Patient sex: M
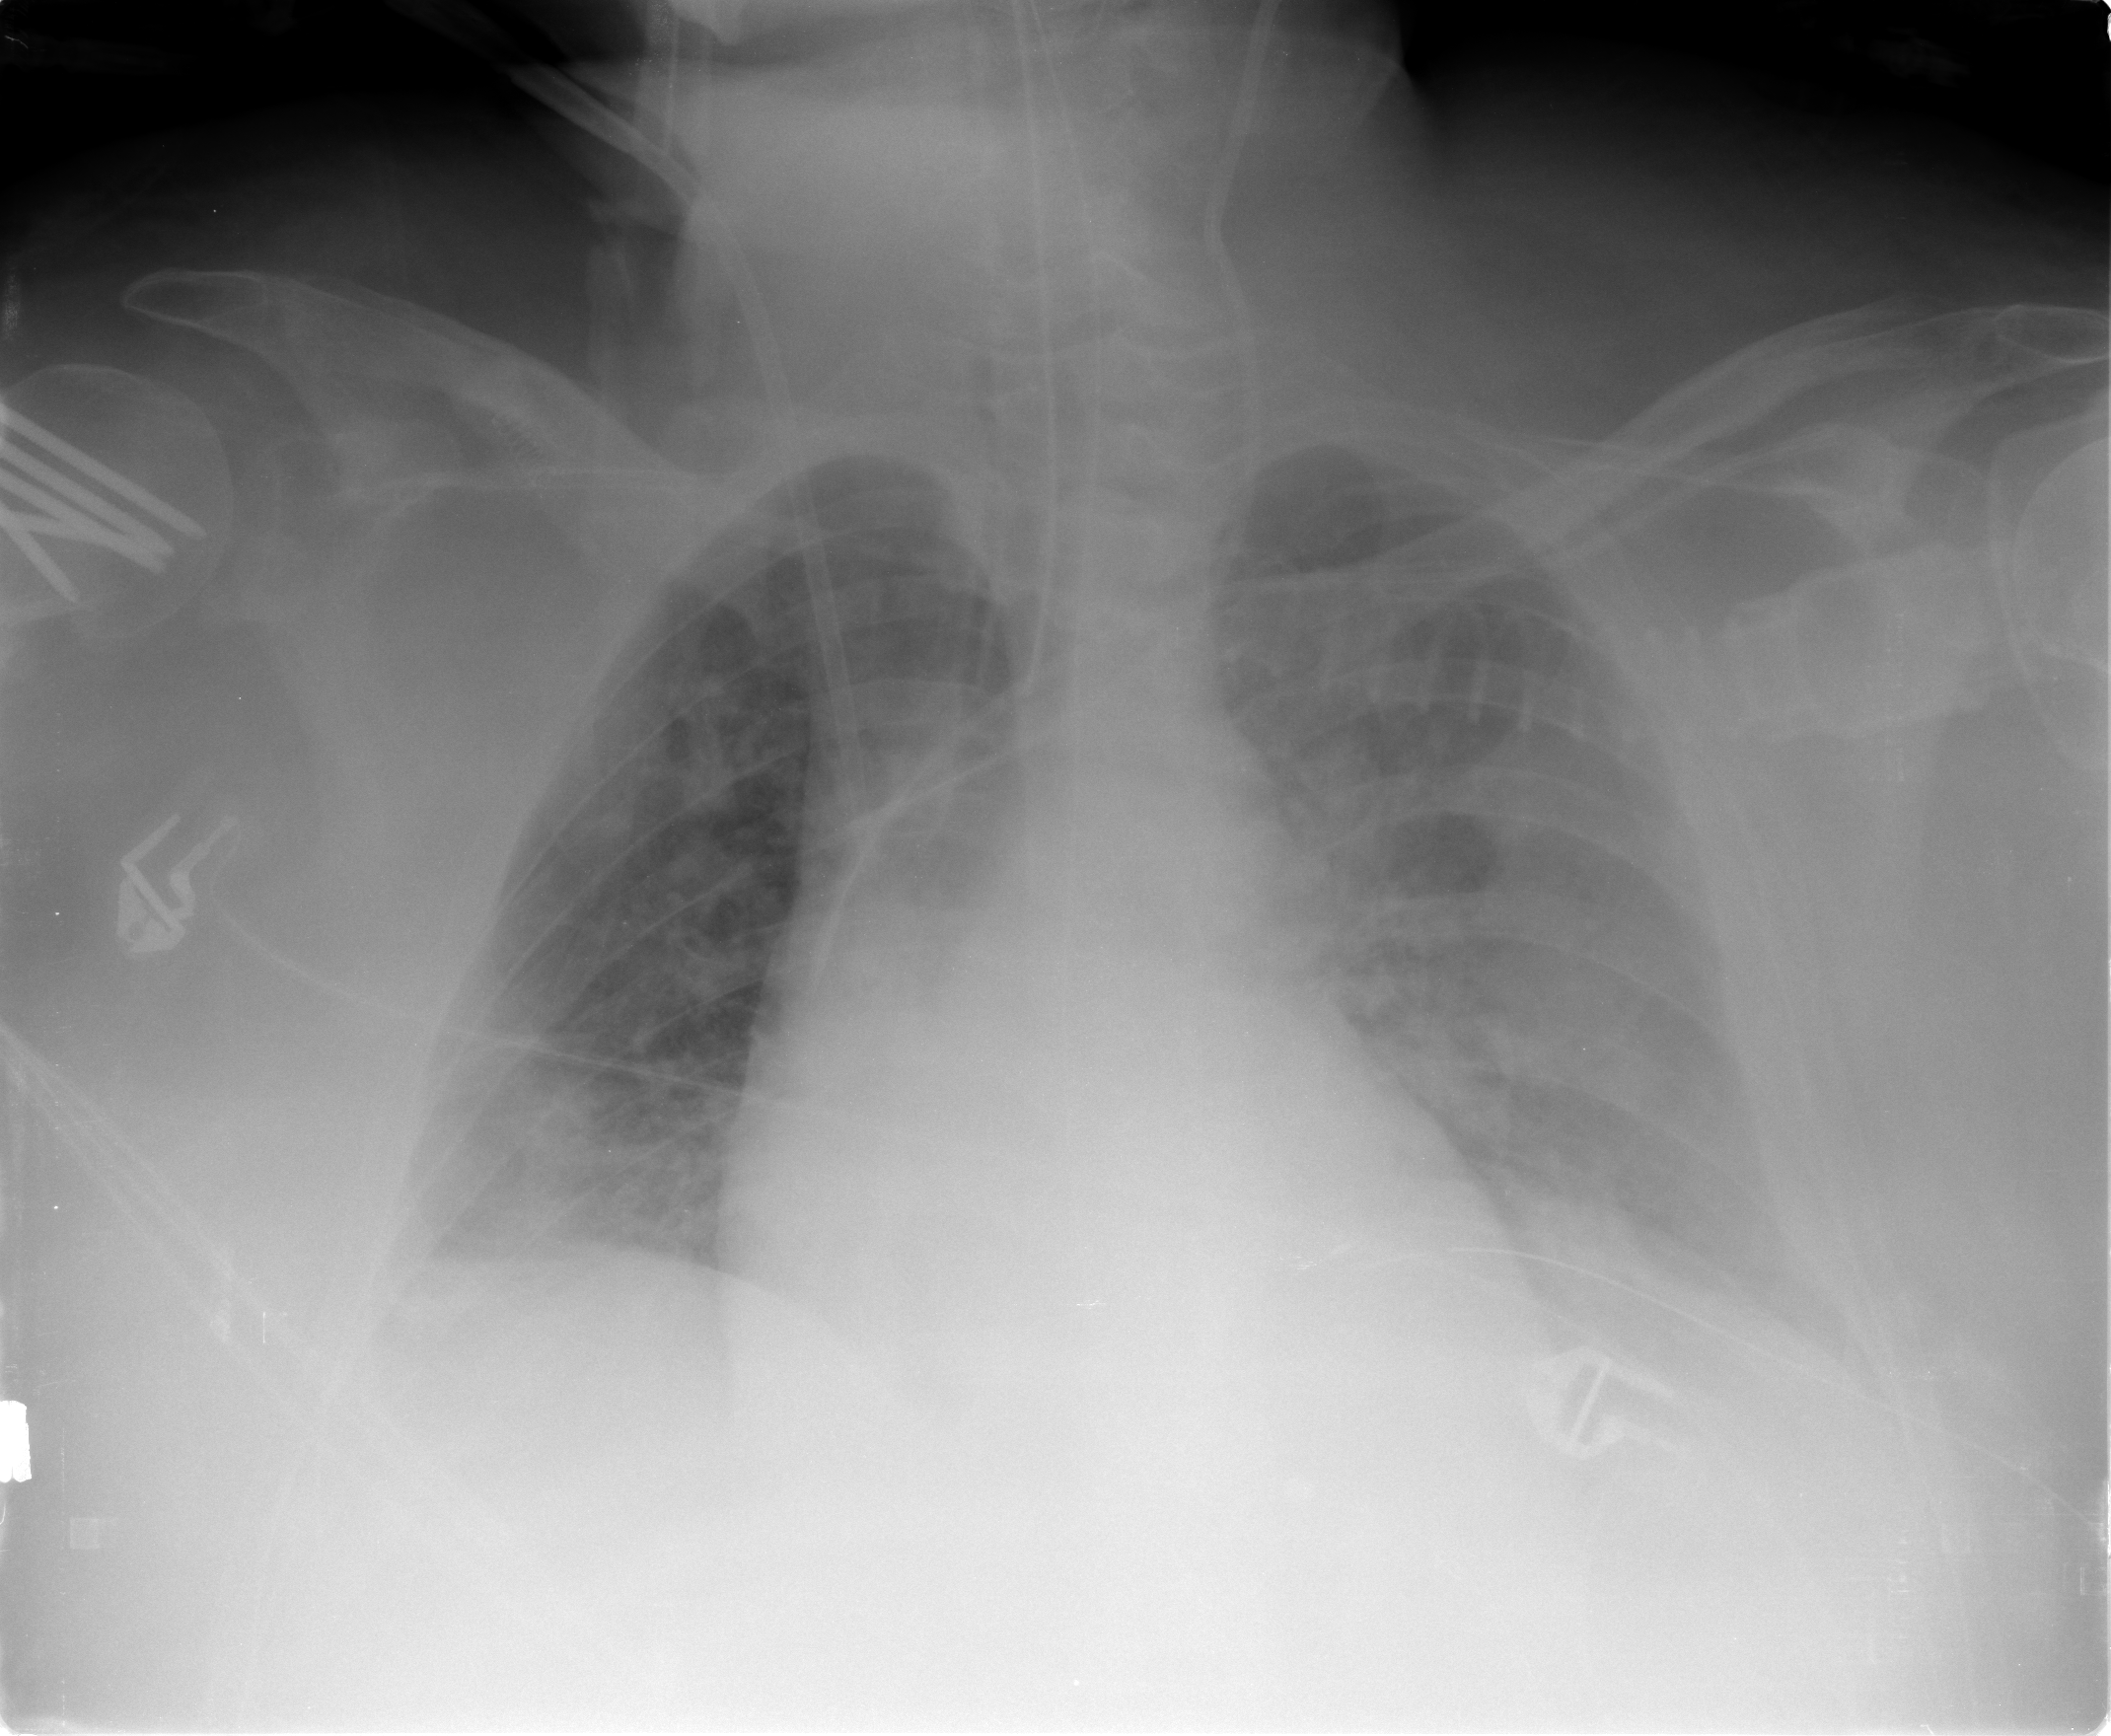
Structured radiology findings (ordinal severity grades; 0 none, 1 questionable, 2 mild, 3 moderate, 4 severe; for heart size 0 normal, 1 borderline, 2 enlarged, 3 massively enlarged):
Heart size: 2
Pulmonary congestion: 3
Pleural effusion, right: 2
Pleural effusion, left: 2
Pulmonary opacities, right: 2
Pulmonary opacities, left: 2
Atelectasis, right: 2
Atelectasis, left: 2